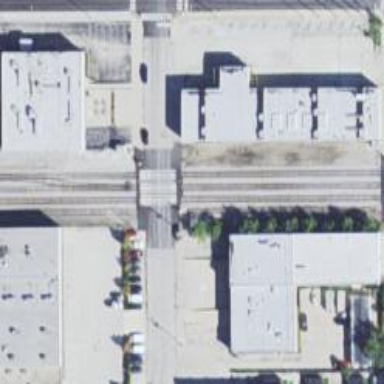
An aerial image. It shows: Railway crossing.